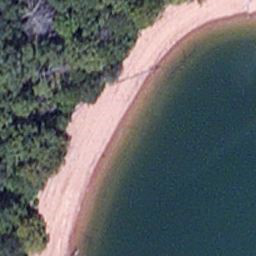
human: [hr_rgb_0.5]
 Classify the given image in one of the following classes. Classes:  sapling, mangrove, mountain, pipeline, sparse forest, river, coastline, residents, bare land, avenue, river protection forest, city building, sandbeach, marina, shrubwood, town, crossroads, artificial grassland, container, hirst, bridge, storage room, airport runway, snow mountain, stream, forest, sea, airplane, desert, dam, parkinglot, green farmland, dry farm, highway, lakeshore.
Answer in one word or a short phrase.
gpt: lakeshore